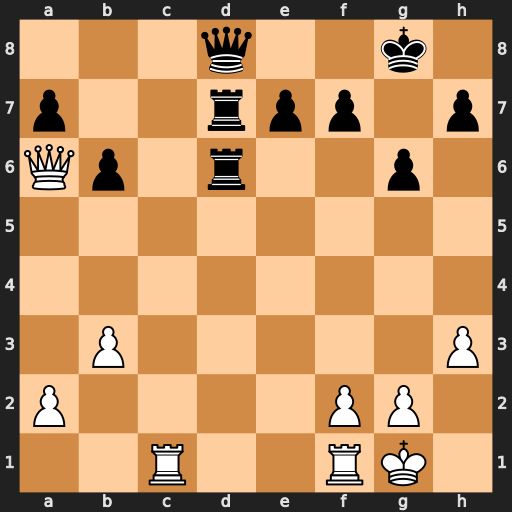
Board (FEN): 3q2k1/p2rpp1p/Qp1r2p1/8/8/1P5P/P4PP1/2R2RK1
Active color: w
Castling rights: -
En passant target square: -
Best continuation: Rc8 Rc7 Rxd8+